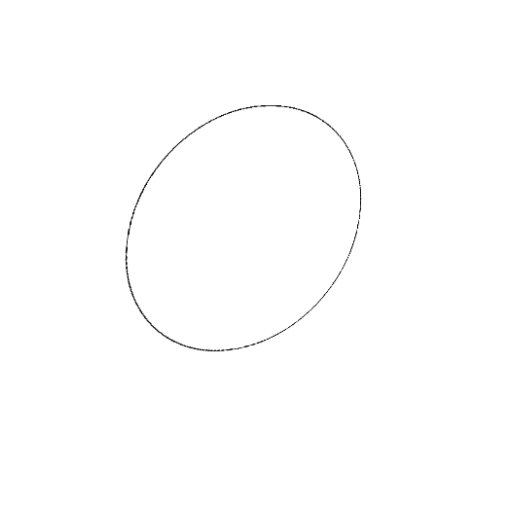
Crossing number: 0